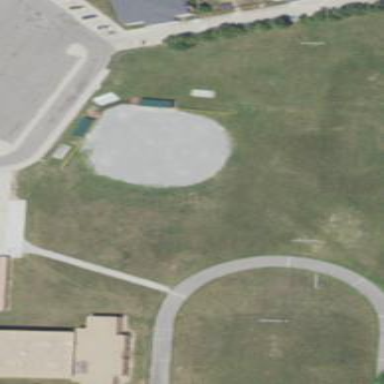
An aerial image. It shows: Softball pitch for leisure sports.